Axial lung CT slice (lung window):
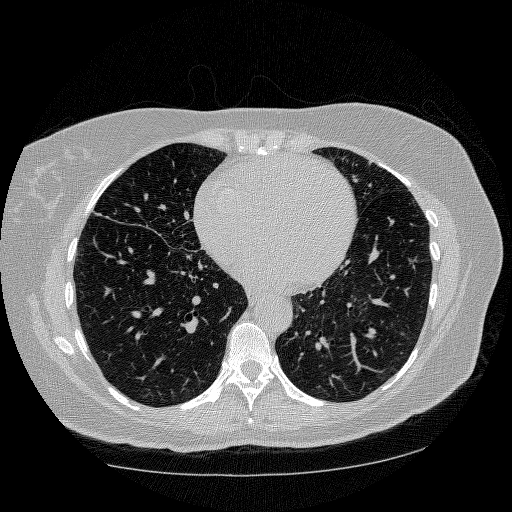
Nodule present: no